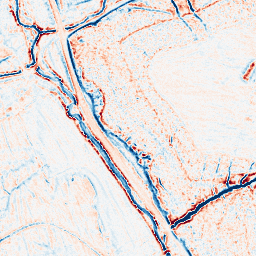
Category: edge_preserving
Decomposition family: bilateral
Decomposition parameters: d: 9
sigma_color: 25
sigma_space: 100
Upsampling method: bspline
Upsampling parameters: scale: 8
Upsampling scale: 8